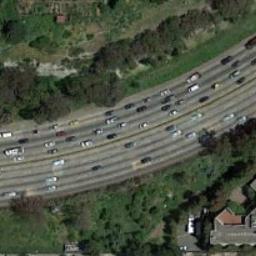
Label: freeway